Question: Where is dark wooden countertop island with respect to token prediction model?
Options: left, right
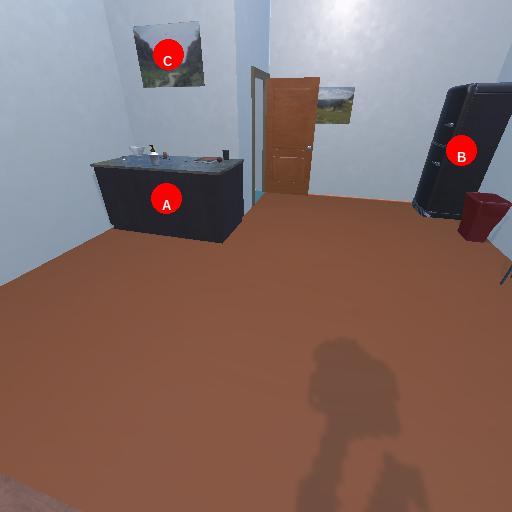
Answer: left